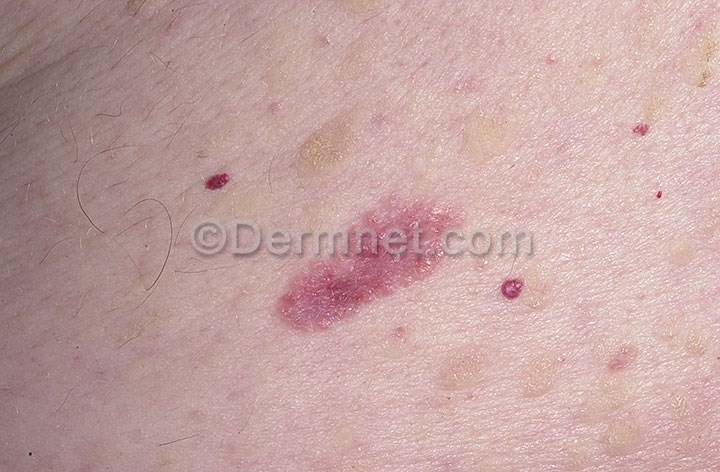
Disease: Actinic Keratosis Basal Cell Carcinoma and other Malignant Lesions